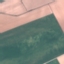
Land use / land cover class: AnnualCrop